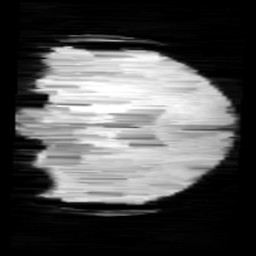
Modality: minIP
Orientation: coronal
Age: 10
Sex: female
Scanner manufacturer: siemens
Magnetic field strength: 3 T
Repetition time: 0.027 s
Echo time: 0.02 s